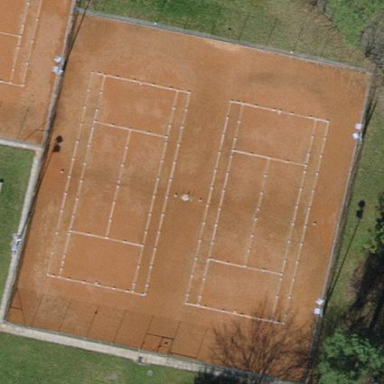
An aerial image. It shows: Tennis court on pitch.